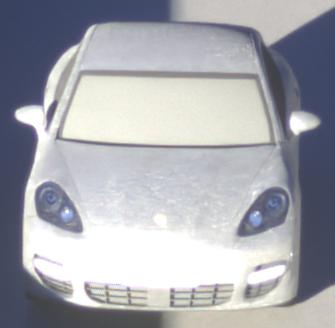
Make: Porsche
Model: Panamera
Detailed model: Panamera (970)
Model produced from: 2010/05
Model produced until: 2013/04
Doors: 5
Color: white
Road condition: wet road
Daytime: sunrise or sunset
Contrast: high contrast